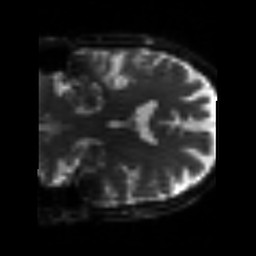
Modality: sbref
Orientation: coronal
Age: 55
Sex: male
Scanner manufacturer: siemens
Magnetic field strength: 3 T
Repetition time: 3.2 s
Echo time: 0.081 s